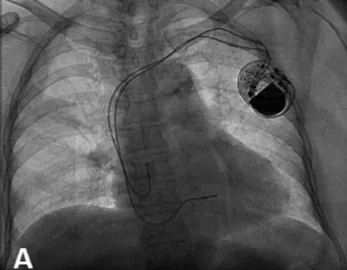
Chest x-ray. X-ray after the first pacemaker operation on September 12, 2019.
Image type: radiology (x_ray)